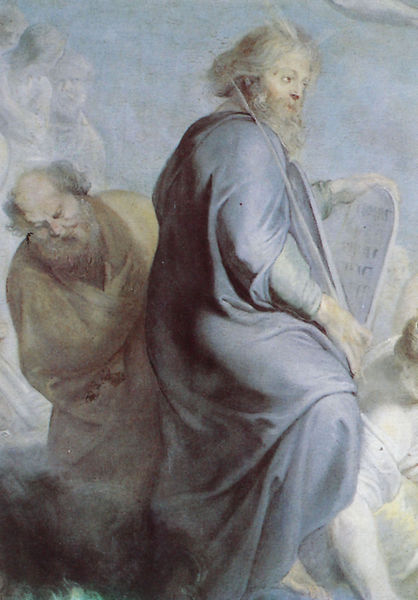
Titel: Großes Jüngstes Gericht
Künstler: Peter Paul Rubens
Institution: München, Bayrische Staatsgemäldesammlungen
Schlagwörter: berg, blau, gemälde, hand, himmel, mann, wolken, menschen, braun, frau, grau, männer, weiss, bart, blond, augen, bibel, falten, gewand, haare, mantel, personen, pferd, schrift, tafel, wandmalerei, schild, moses, fuss, mäntel, gebote, heiliger, schriftrolle, fresko, petrus, testament, ägypten, zehn, tafeln, gesetzestafeln, steintafel, auschnitt, verneigung, zehn gebote, manner